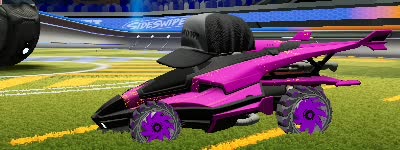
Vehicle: aftershock